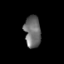
Tissue: skin
Cell type: Epithelial cells
Senescence score: 0.2777
Nuclear area (px): 507
Mean DAPI intensity: 109.933